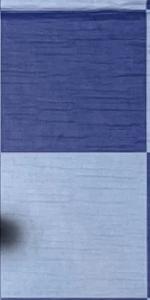
Label: Empty